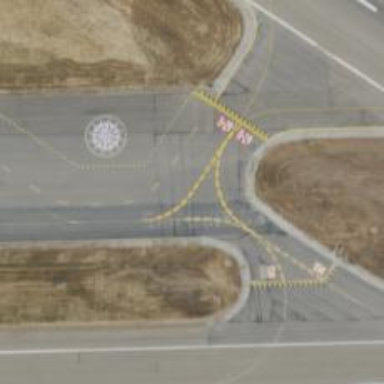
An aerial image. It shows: Asphalt taxiway in the airport.